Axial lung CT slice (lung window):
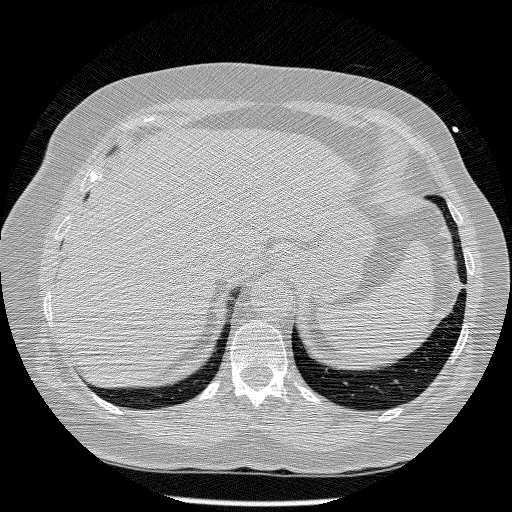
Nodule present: no